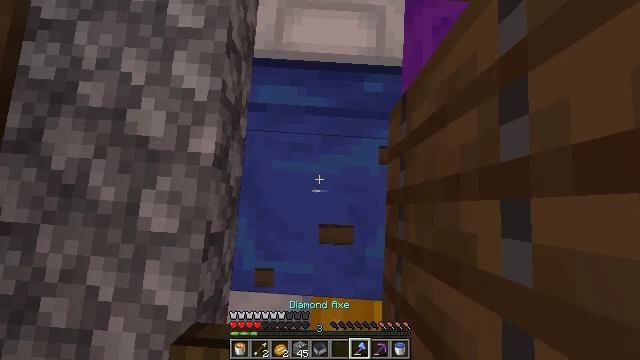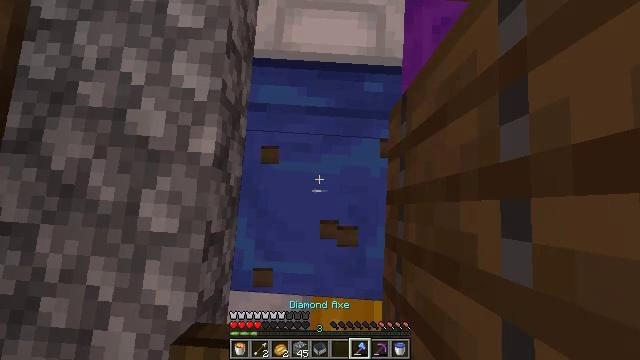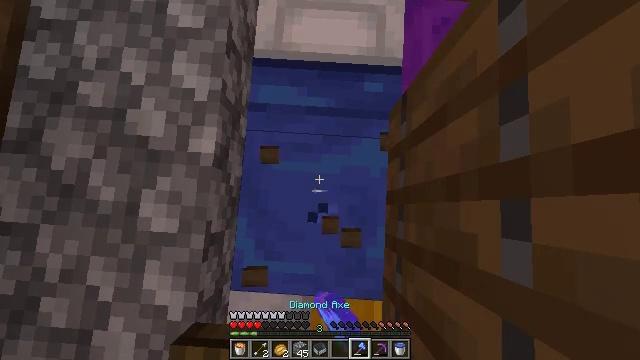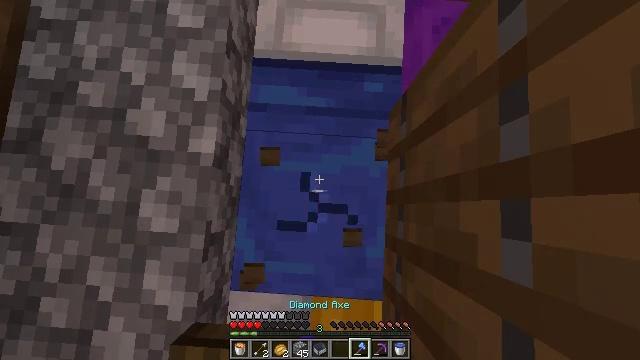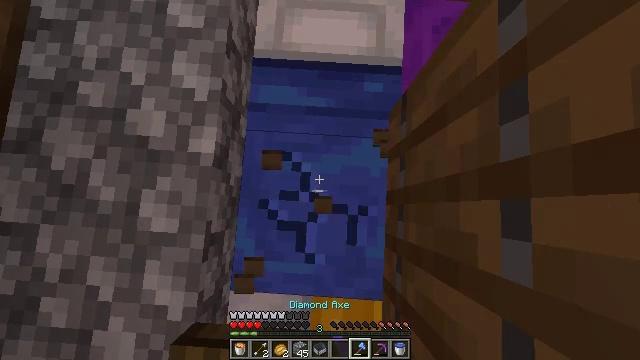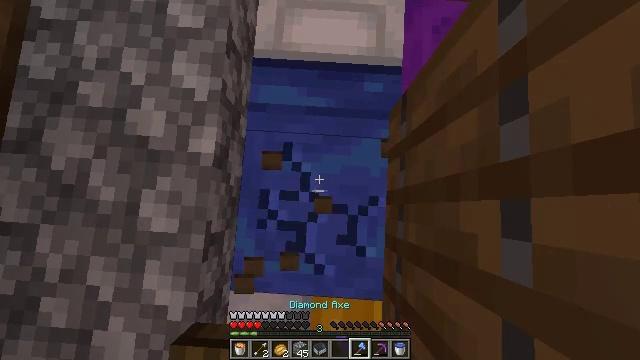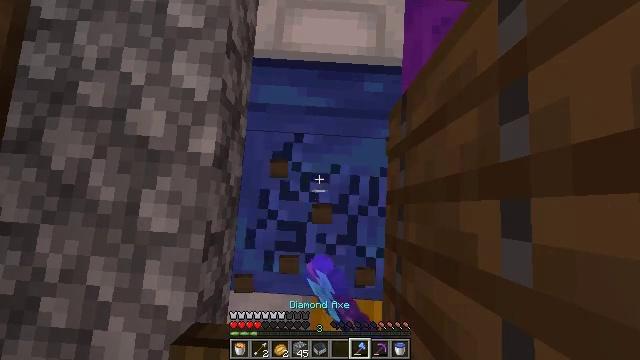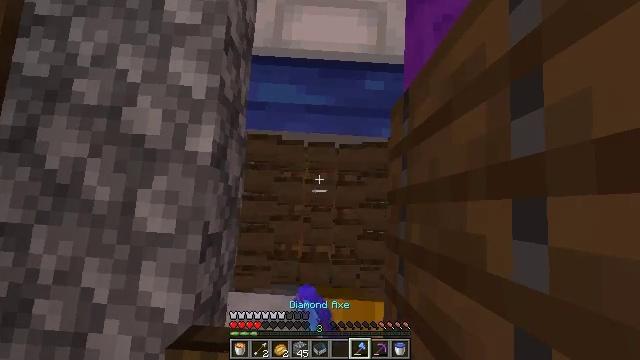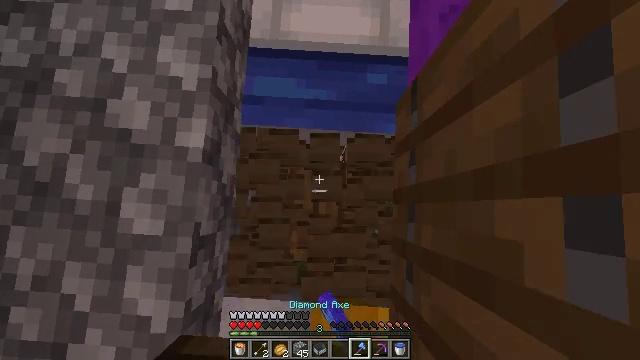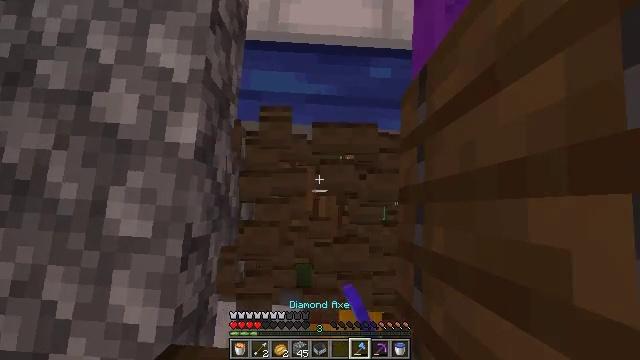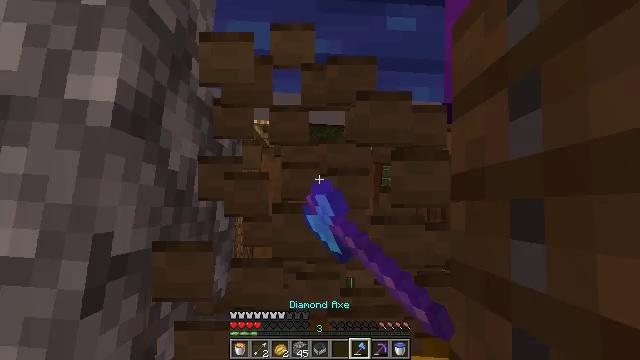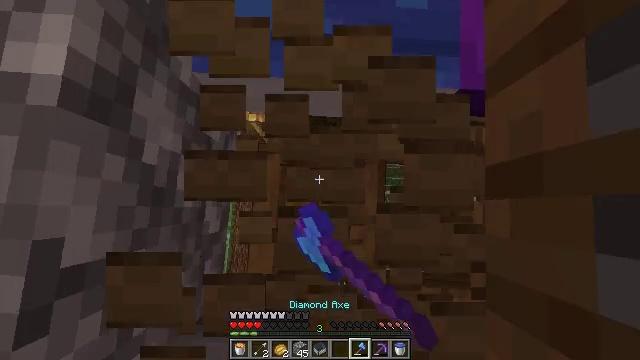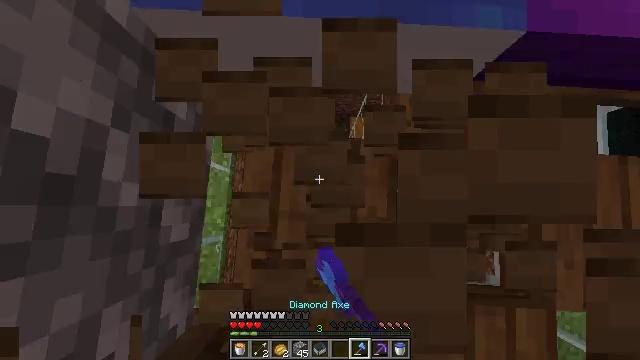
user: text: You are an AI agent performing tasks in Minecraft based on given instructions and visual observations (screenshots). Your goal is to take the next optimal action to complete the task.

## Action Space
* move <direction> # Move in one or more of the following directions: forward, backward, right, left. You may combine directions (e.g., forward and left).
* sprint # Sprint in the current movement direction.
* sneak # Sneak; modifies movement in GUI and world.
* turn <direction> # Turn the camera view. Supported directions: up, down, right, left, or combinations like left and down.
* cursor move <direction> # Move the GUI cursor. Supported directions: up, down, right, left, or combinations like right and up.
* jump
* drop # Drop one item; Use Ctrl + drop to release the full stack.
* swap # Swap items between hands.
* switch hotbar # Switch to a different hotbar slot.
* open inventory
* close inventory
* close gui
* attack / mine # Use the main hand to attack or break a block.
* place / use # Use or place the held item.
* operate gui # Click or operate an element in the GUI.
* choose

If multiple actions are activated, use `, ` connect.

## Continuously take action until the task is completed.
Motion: motion action
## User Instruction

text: Dismantle the blue bed.
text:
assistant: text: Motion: attack / mine
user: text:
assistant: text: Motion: attack / mine
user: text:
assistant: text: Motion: attack / mine
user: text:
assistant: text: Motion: attack / mine
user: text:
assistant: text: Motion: attack / mine
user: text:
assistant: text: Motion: attack / mine
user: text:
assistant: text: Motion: attack / mine
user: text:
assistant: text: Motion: attack / mine
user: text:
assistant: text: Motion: attack / mine
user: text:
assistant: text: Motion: attack / mine
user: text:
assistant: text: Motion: attack / mine
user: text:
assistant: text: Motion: attack / mine
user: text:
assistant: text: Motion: attack / mine